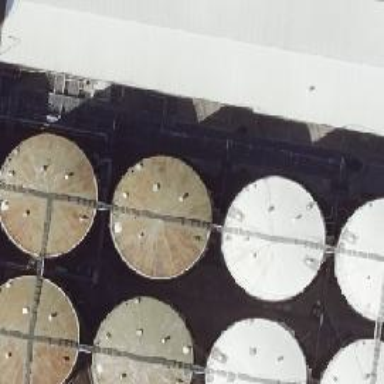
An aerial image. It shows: Storage tank that is man-made.